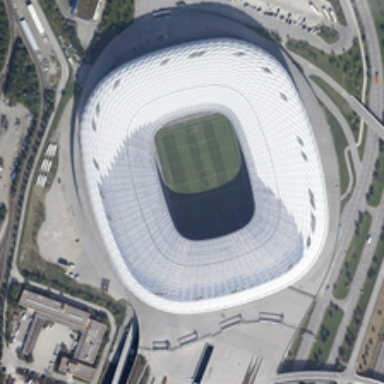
A large white stadium is near several small buildings and several roads .